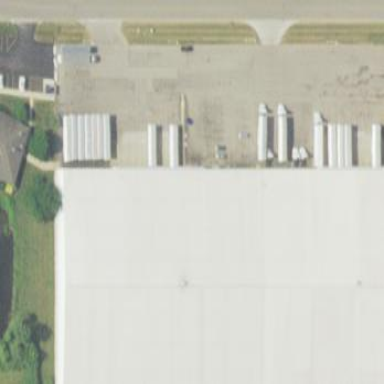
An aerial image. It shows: Warehouse building.